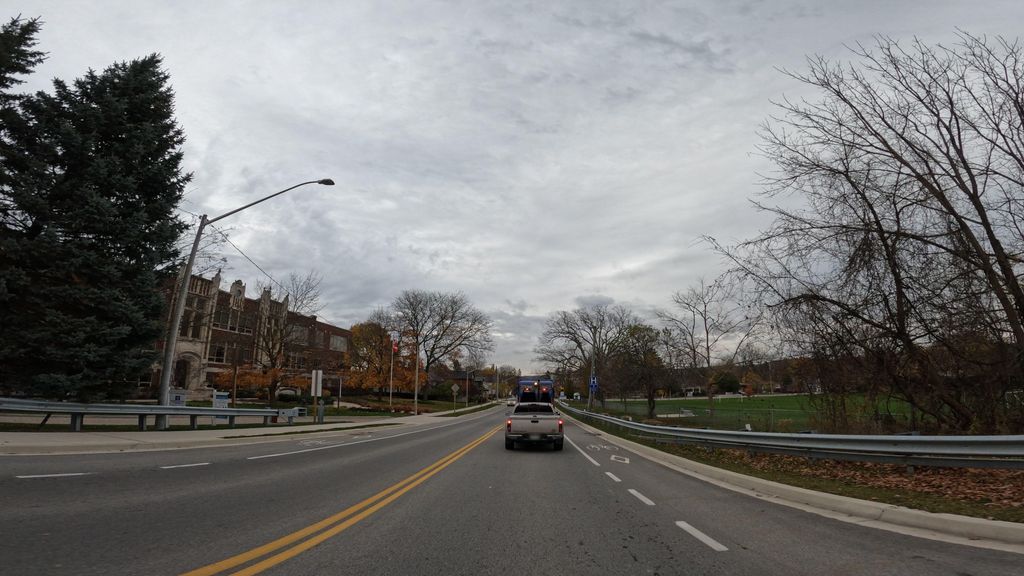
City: hamilton